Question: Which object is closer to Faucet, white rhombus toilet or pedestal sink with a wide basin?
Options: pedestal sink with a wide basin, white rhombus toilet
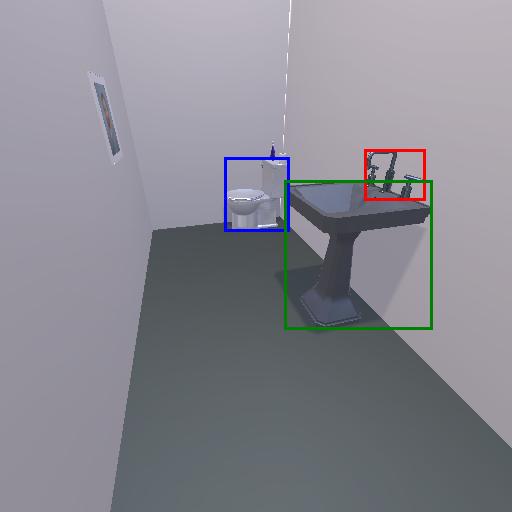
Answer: pedestal sink with a wide basin